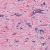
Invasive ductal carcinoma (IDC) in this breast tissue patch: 1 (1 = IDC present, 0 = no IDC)